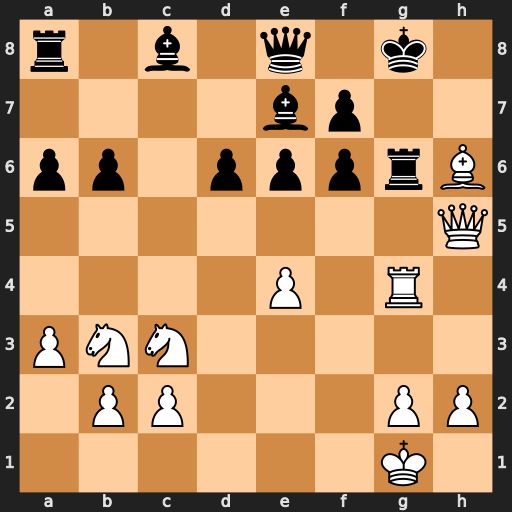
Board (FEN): r1b1q1k1/4bp2/pp1ppprB/7Q/4P1R1/PNN5/1PP3PP/6K1
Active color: w
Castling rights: -
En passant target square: -
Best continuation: Rh4 Bf8 Bf4 Bg7 Qh7+ Kf8 Bxd6+